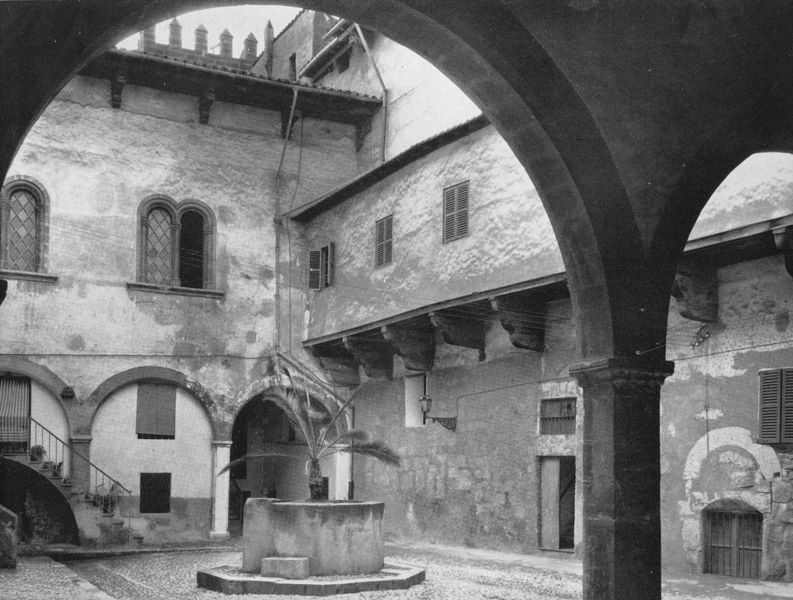
Titel: Palast von Almudaina (Château de l’Almudaina)
Standort: Palma de Mallorca (EU - E)
Schlagwörter: weiß, fenster, laterne, schwarz, säulen, tür, dach, gebäude, haus, schloss, alt, leinen, steine, gitter, brunnen, fensterläden, bogen, pflaster, wäscheleine, giebel, ziegel, hof, rundbogen, treppe, treppen, palme, stufen, zinnen, foto, cour, escalier, gang, arkade, innenhof, burg, balustrade, festung, regenrinne, scheiben, blanc, noir, schwarzweiß, bleiglas, arkaden, photo, fenetre, bois, dachrinne, kapitel, arcade, bogenfenster, dacht, architecture, arche, porte, fenetres, vitrail, mur, voûte, photgraphie, sud, dah, palmier, vitraux, cour intérieure, rundbogen tür, stores, fountain, innehof, cour interieur